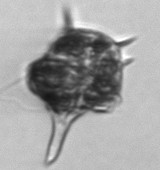
Label: Amylax